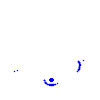
Particle: electron